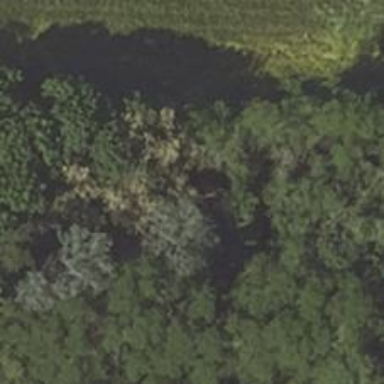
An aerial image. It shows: Row of trees in natural setting.